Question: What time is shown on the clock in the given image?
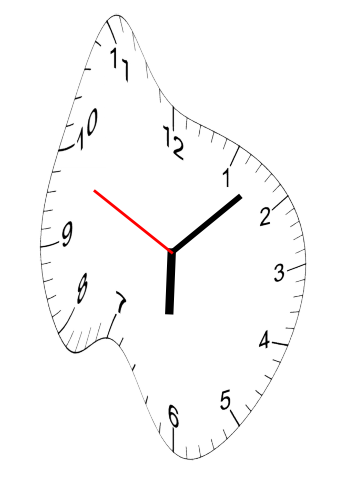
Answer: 06:07:49